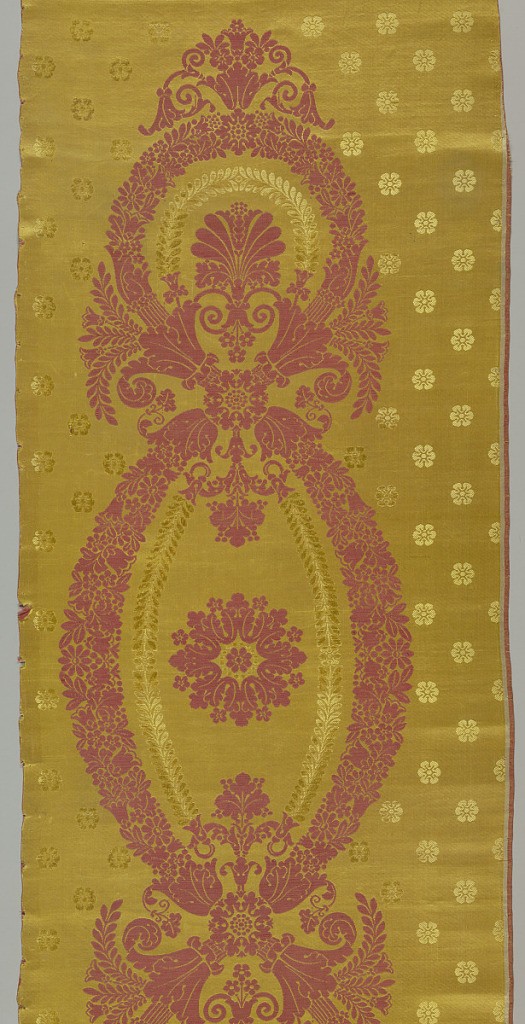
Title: Panel
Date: late 18th–early 19th century
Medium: silk, wool Technique: drawloom woven (two interconnecting structures)
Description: Empire design of three connected ovals of wreaths in red on a yellow background. Yellow floral shapes, created by a change in weave structure, on the yellow background.